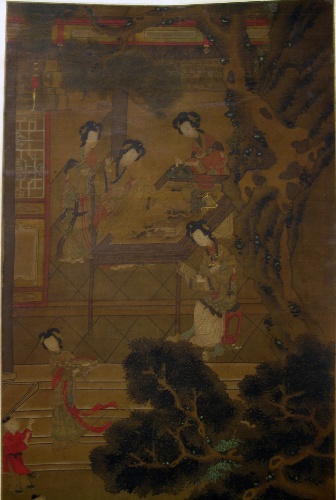
Artist: Unidentified artist
Object type: Hanging scroll
Classification: Paintings
Medium: Hanging scroll; ink and color on silk
Culture: China
Period: Qing dynasty (1644–1911)
Dimensions: 67 1/2 x 20 1/8 in. (171.5 x 51.1 cm)
Department: Asian Art
Credit line: John Stewart Kennedy Fund, 1913
Accession year: 1913
Repository: Metropolitan Museum of Art, New York, NY
Tags: Tables|Gardens|Women|Children